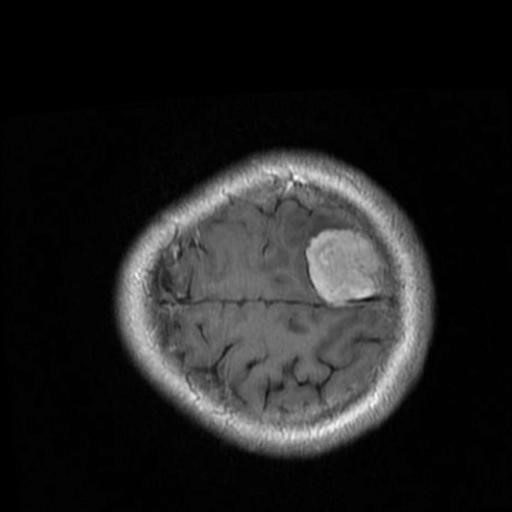
Label: brain_menin